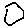
Label: hexagon